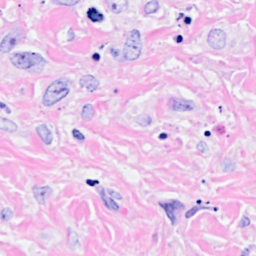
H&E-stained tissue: Breast